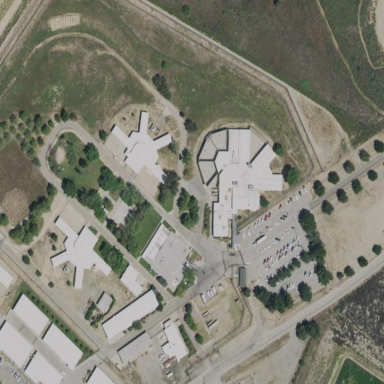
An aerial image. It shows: Prison.